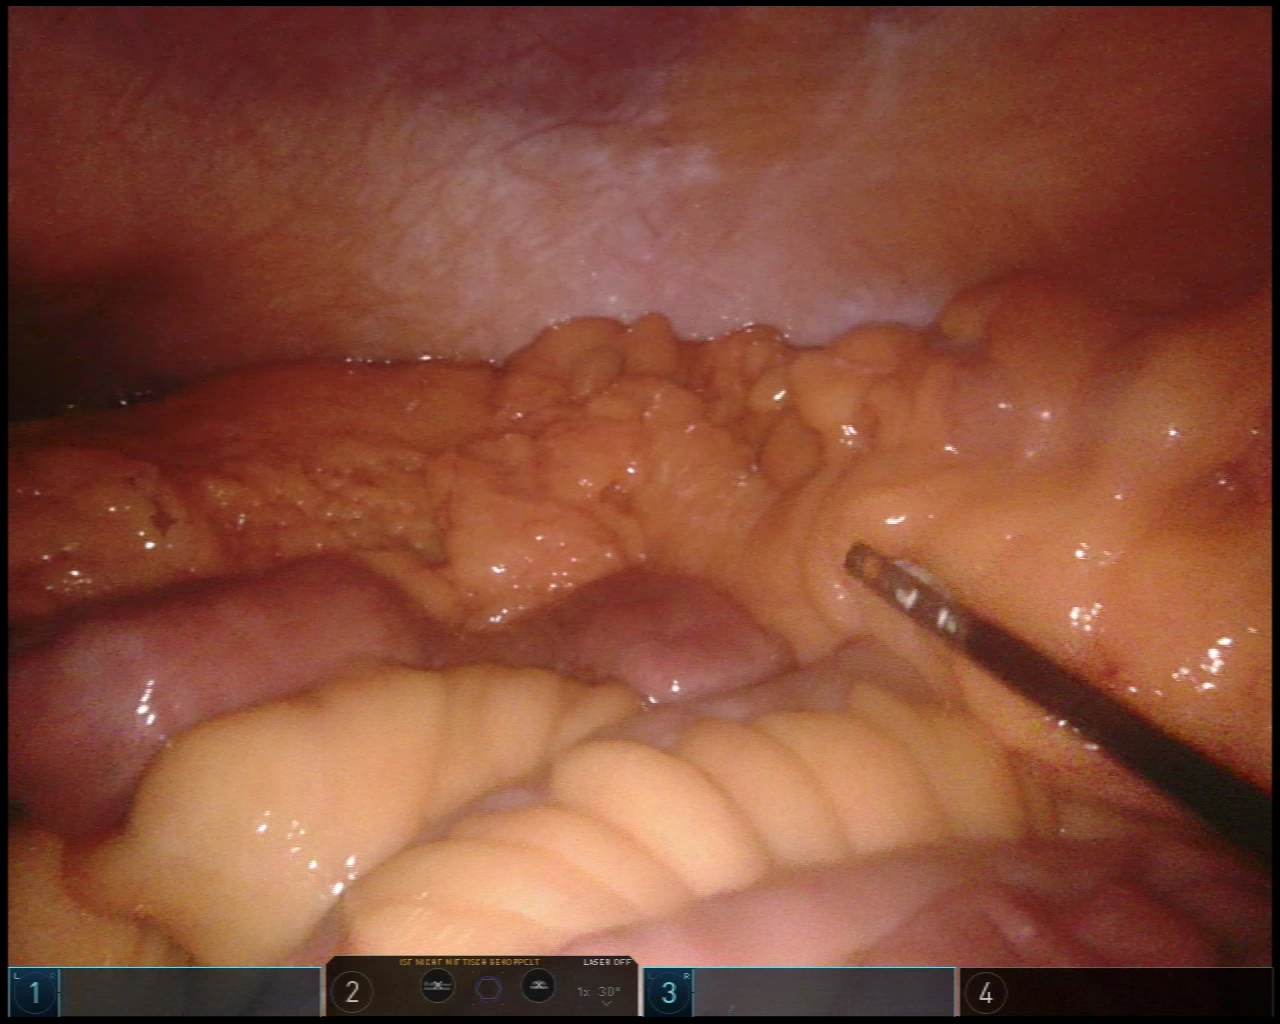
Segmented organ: abdominal_wall
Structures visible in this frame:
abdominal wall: yes
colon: yes
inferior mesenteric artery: no
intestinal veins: no
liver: no
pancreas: no
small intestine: yes
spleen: no
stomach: no
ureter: no
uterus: no
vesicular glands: no